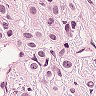
Metastatic tissue present: yes